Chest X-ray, AP view. Patient: 66 years old, sex M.
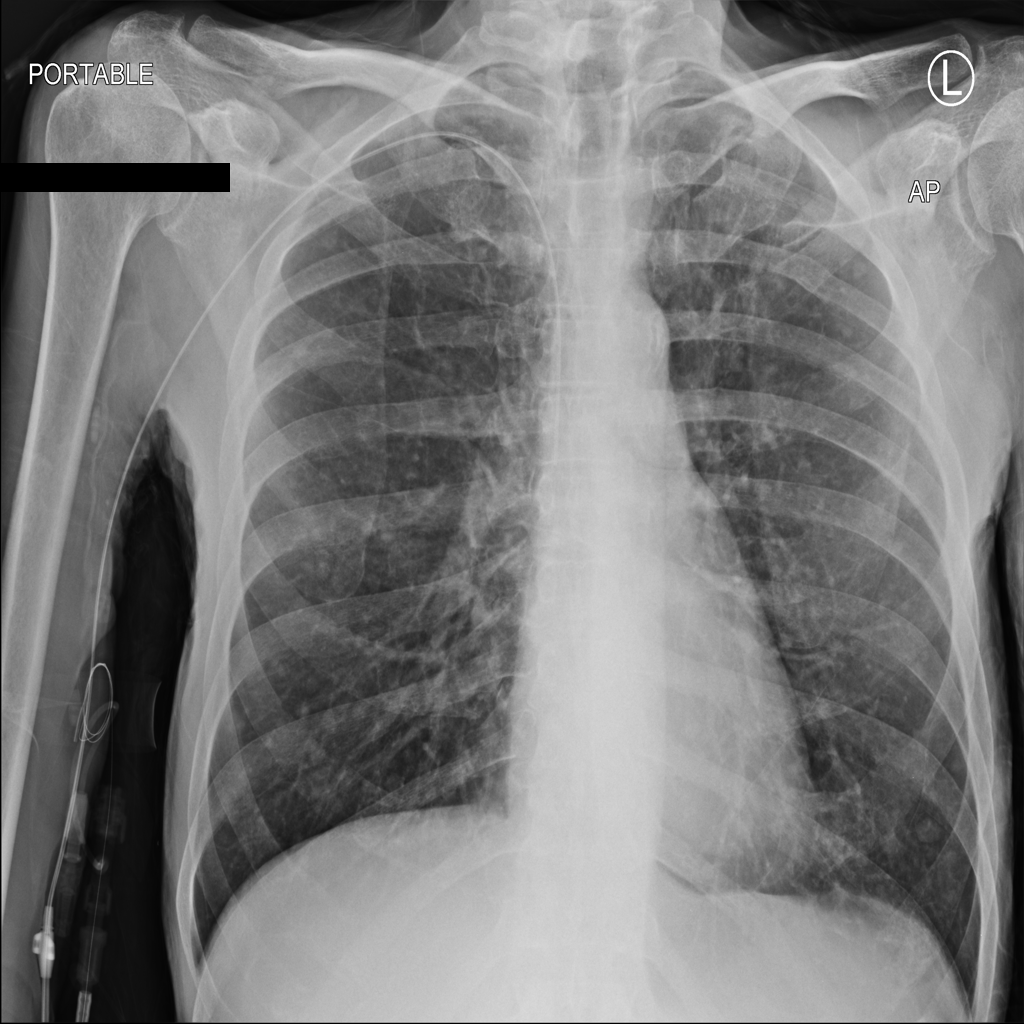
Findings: Nodule